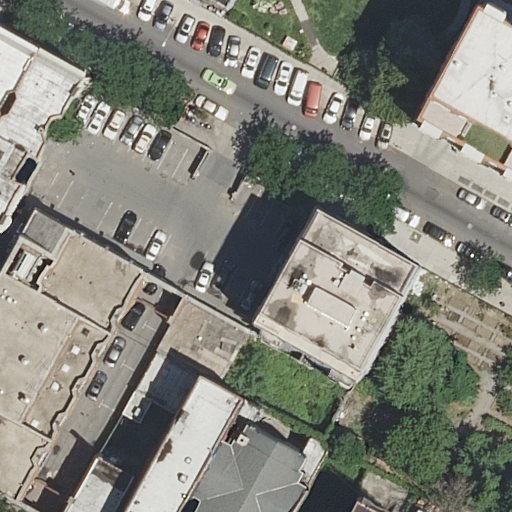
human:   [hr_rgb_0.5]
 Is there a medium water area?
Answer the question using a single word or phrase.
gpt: no

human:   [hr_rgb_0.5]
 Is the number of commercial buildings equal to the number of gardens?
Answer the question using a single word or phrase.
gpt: no

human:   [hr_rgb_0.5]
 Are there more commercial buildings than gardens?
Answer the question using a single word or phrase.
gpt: no

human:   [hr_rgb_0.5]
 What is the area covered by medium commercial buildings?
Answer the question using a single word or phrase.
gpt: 0m2

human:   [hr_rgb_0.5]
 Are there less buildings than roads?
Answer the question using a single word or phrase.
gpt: no

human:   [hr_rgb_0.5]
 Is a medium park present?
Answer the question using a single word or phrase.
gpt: no

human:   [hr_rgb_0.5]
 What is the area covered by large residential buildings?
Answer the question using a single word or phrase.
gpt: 1521m2

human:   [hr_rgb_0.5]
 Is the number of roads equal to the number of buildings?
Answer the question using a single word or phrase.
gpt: no

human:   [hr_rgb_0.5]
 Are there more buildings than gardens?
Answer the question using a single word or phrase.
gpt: yes

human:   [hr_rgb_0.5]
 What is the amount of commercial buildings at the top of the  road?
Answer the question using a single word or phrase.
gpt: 0

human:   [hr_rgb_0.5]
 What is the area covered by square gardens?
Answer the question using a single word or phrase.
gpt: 0m2

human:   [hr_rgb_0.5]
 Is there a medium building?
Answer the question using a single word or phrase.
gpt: yes

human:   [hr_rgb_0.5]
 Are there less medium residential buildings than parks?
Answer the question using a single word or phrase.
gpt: no

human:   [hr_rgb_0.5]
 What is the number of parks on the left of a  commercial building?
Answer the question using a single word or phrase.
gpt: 0

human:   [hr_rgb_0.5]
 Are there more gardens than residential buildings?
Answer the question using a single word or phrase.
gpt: no

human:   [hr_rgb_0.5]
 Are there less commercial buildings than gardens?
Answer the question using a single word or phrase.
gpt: yes

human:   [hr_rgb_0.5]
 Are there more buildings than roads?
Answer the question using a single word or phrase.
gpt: yes

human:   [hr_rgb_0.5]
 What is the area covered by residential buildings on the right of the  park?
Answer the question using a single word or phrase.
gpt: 36m2

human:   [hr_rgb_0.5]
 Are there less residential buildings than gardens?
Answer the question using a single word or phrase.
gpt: no

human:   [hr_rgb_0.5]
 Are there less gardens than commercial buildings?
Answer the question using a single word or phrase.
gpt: no

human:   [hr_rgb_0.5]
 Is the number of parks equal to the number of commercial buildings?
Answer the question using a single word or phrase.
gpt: no

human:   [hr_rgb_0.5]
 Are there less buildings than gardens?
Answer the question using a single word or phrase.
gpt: no

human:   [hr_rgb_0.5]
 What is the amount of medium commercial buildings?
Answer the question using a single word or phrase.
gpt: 0

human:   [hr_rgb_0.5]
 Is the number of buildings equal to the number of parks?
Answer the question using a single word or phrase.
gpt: no

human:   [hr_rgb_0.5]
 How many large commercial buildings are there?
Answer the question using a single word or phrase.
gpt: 0

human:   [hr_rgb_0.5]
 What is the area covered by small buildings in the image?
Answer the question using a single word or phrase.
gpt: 103m2

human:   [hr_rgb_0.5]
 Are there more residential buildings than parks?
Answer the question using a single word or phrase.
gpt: yes

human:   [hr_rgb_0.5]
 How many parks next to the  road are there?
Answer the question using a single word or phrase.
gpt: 1

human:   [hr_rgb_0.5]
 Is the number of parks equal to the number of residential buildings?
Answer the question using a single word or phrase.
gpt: no

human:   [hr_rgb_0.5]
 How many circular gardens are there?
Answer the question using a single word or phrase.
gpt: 0

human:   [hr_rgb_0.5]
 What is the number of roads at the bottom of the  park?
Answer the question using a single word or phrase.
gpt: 1

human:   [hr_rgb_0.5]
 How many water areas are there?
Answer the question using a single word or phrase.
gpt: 0

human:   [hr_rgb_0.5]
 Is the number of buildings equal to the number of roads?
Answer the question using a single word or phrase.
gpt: no

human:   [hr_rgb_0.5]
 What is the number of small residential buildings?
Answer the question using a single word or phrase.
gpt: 4

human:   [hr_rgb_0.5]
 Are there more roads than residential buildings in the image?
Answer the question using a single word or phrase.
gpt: no

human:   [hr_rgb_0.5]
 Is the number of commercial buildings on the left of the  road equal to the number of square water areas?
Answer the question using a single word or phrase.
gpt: yes